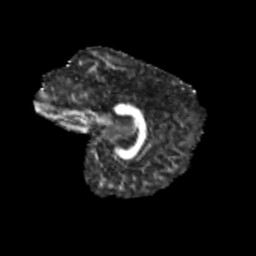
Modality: FA
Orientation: sagittal
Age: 11
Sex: male
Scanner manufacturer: siemens
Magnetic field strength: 3 T
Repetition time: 3.8 s
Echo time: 0.07 s